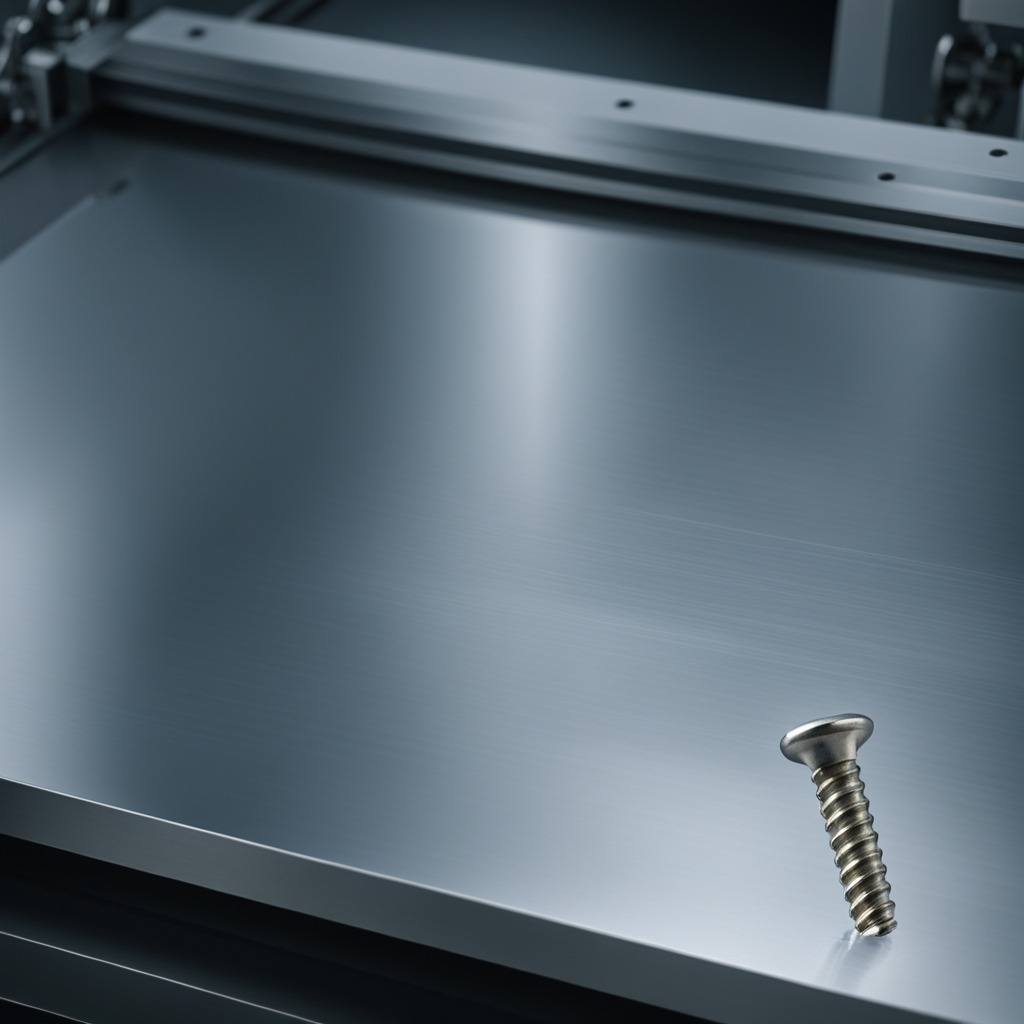
A metal screw is lying on the metal table.